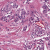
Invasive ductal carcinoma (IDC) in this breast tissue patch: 1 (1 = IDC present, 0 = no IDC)